Question: I have Crittercism in my app. I created a copy of this app to ugrade to next version. But it crashes before it enters 'applicationDidFinishLaunching'. But the previous version of app is working fine. In case I remove the Crittercism in the current then it works fine. Crittercism version is 'libCrittercism_v4_1_2.a'. I have no clue about the error. Please help.
Screenshot of error:

It works fine in iOS 6 and 7. I have enabled zombie and added All Exceptions breakpoint but still no log at all. It just shows the splash screen and crashes.
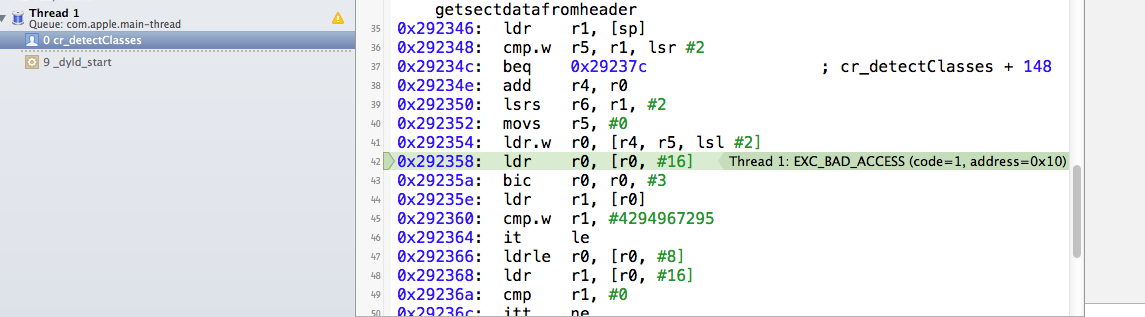
Answer: I'd recommend upgrading the Crittercism library if you can to a newer version.
If you look at the release notes here:
<URL>
You can see that there were some changes regarding deployment target in the version you are using. Try to upgrade to a newer version (latest if you can) and see if this corrects your issue.
Good Luck!